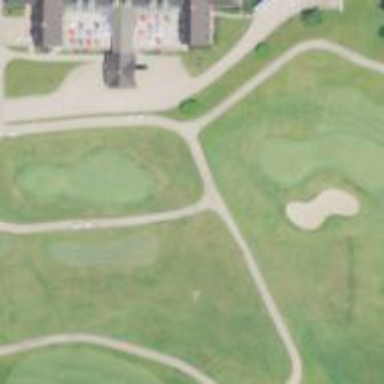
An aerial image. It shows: Path for both road and golf.